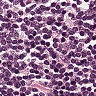
Metastatic tissue present: no